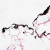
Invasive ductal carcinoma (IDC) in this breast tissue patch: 0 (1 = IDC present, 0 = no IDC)